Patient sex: F
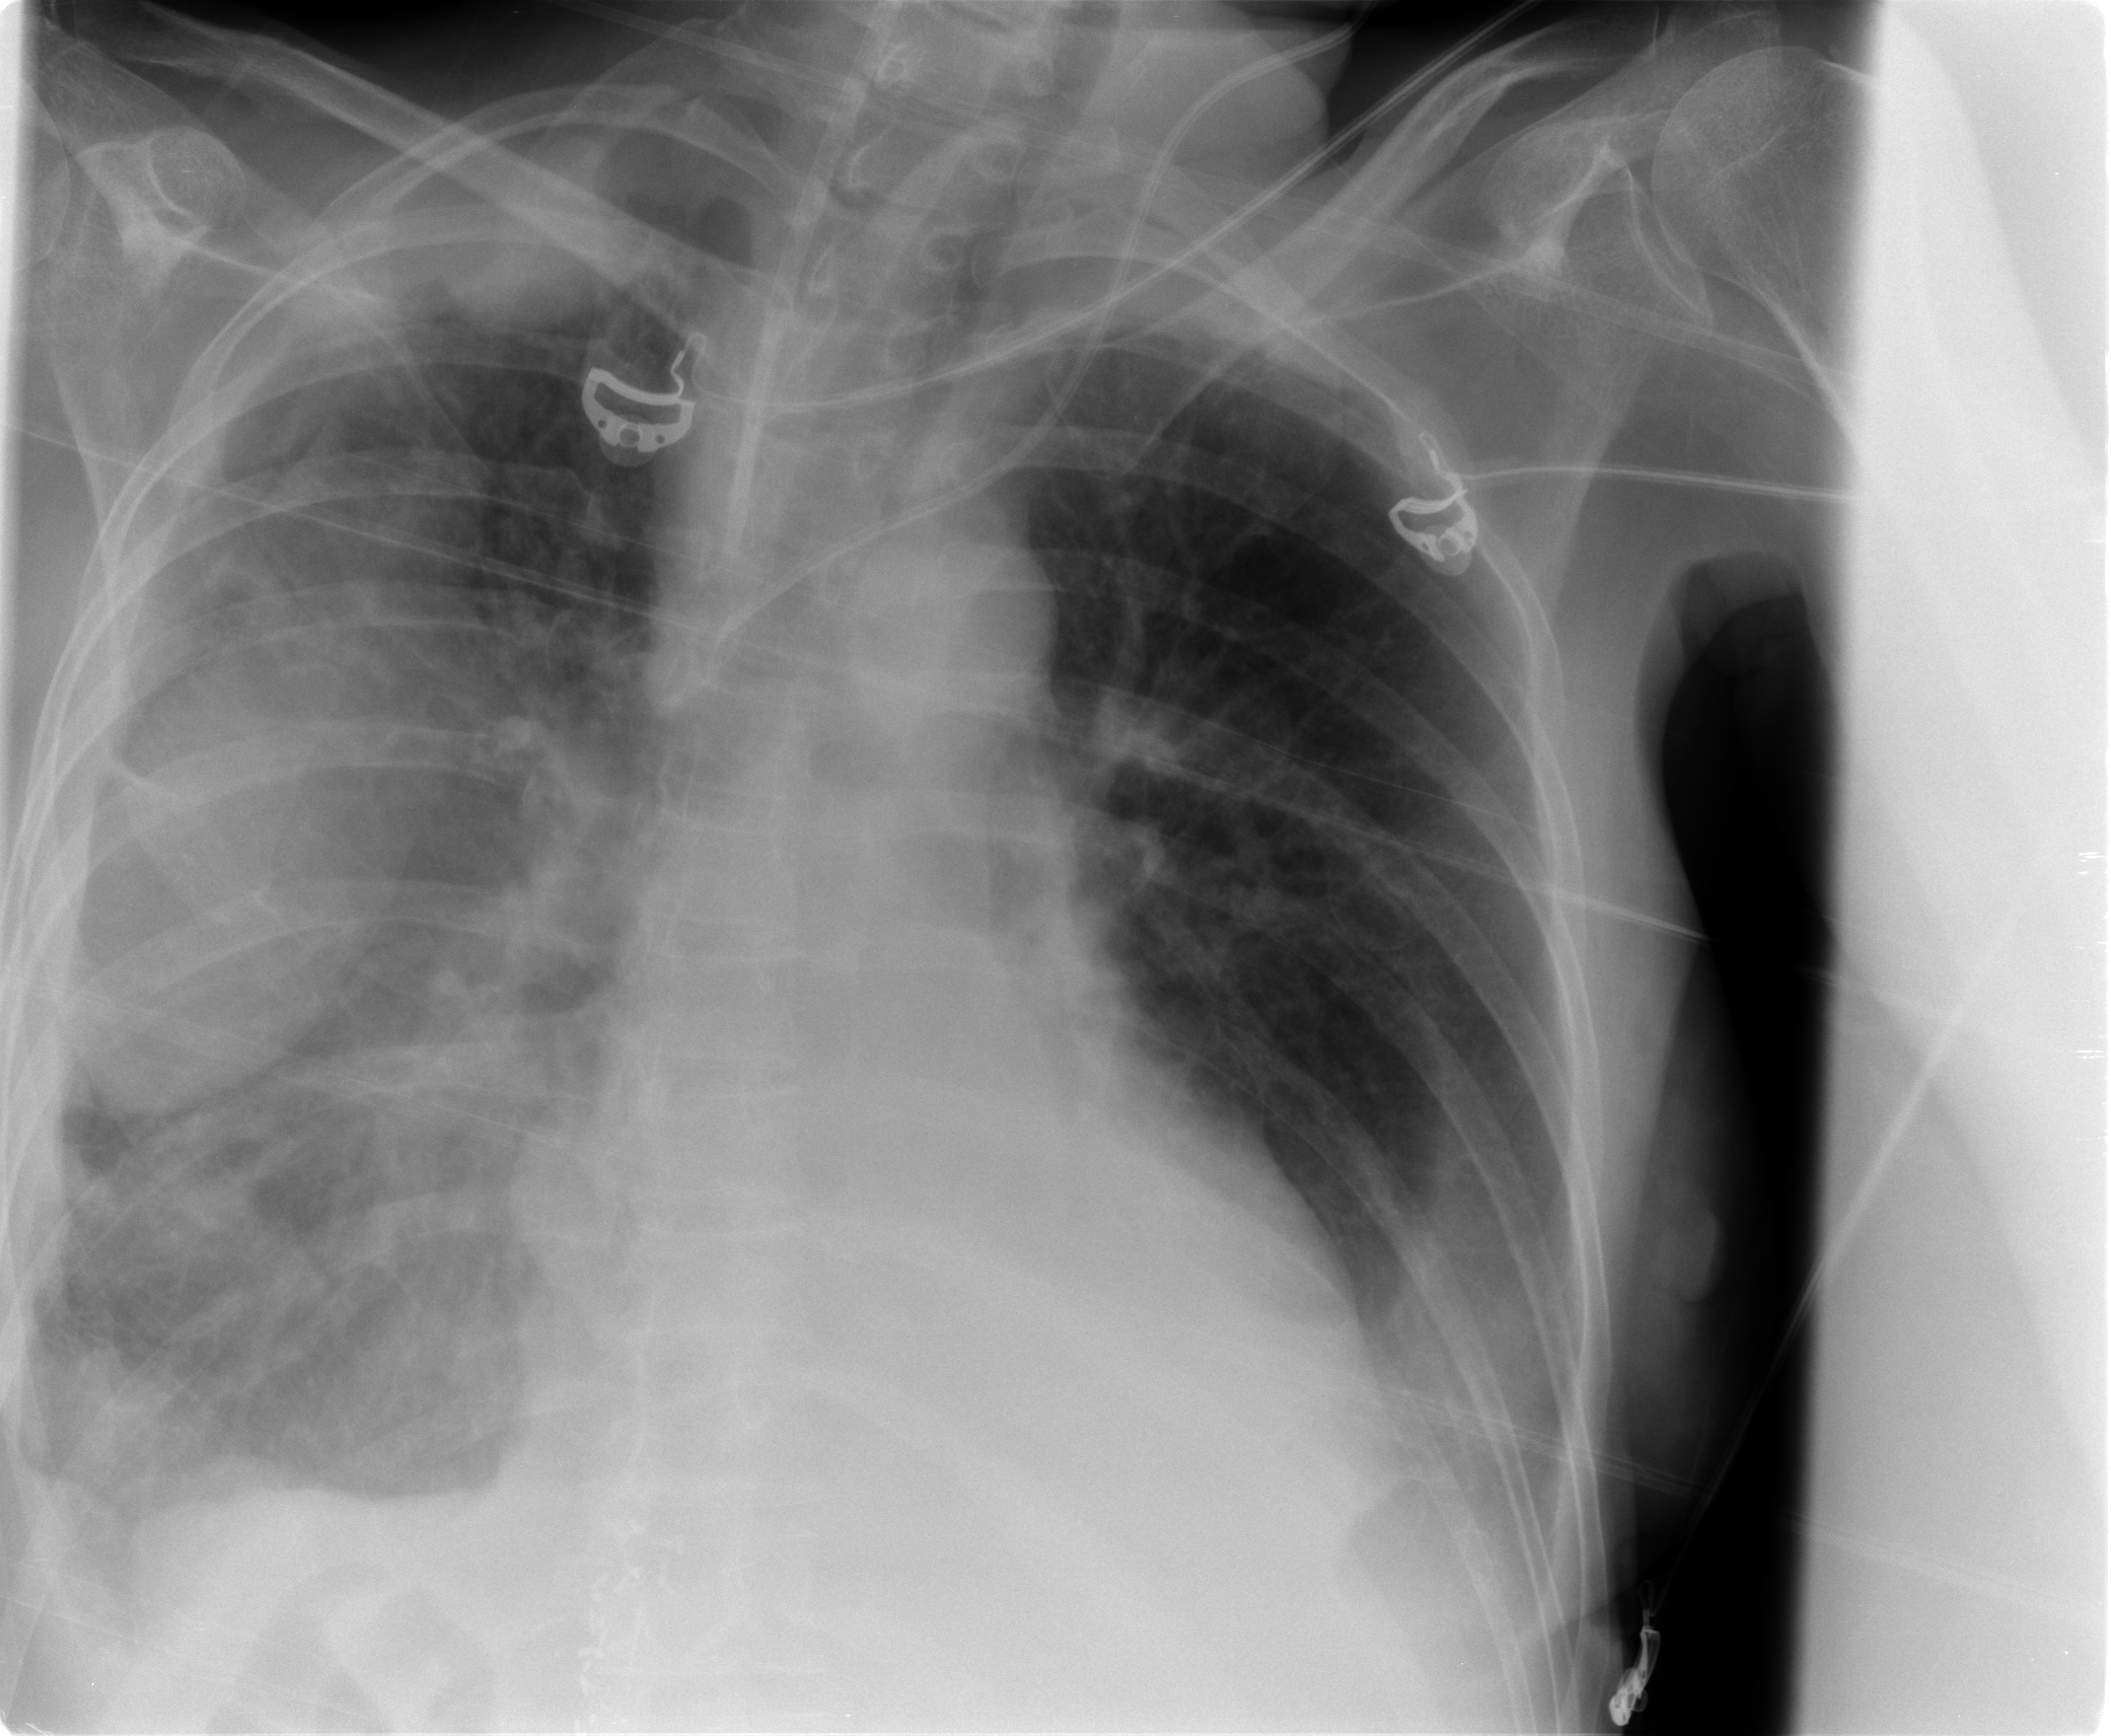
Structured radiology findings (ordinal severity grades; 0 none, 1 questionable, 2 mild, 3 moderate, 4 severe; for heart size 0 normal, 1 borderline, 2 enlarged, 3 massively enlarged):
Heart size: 0
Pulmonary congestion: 1
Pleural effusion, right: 3
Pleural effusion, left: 2
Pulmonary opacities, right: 0
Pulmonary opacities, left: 0
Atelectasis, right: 3
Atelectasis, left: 2